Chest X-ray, AP view. Patient: 65 years old, sex F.
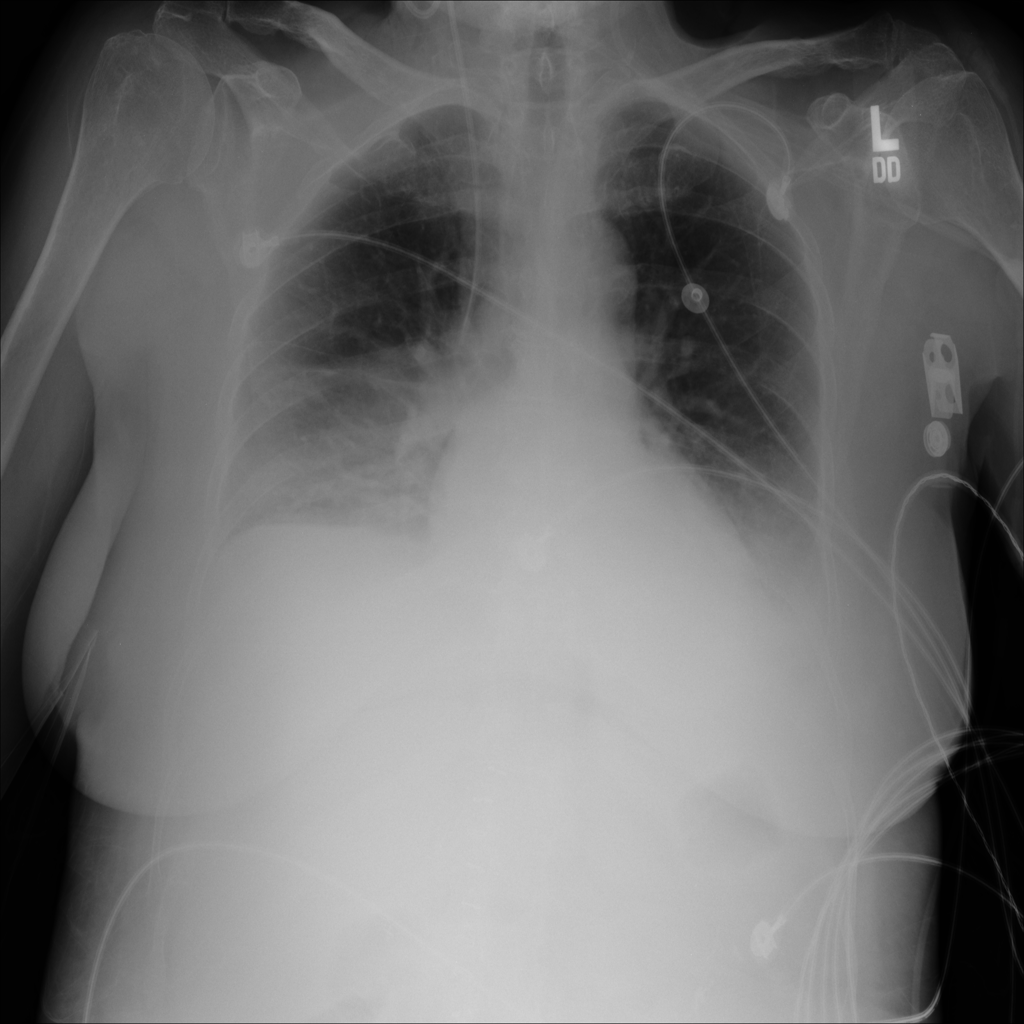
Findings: No Finding